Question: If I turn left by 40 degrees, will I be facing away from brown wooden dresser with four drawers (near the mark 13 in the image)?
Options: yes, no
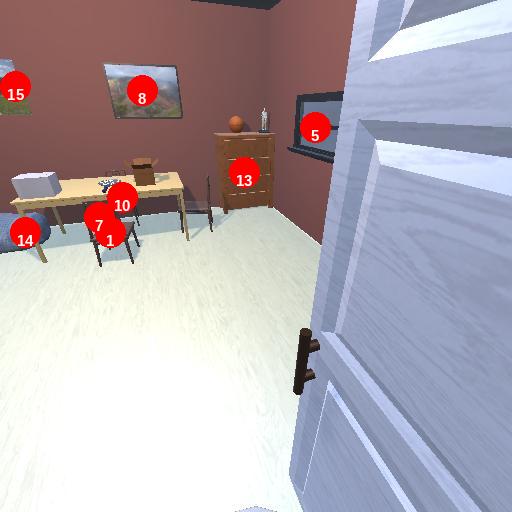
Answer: yes